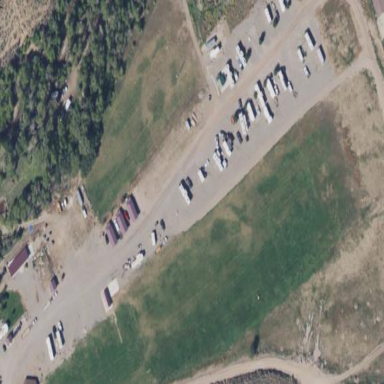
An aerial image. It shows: Caravan site with sanitary dump station.